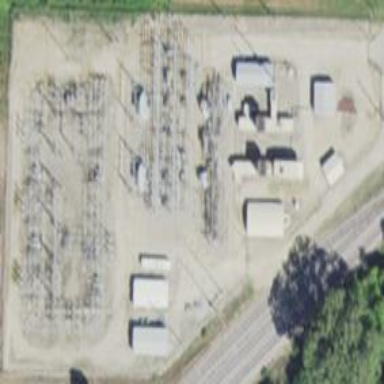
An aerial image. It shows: Substation surrounded by fence.